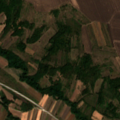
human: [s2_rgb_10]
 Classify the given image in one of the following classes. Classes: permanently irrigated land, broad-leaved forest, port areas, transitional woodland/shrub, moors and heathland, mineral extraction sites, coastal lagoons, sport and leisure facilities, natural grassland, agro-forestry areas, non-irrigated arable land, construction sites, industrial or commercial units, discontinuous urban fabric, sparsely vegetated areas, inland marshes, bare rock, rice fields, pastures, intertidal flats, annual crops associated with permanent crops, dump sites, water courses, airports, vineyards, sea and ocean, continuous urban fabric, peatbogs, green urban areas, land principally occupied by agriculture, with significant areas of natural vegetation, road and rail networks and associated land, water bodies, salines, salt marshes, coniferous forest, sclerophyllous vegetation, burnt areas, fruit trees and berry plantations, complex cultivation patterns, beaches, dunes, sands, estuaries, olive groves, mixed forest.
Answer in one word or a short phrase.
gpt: non-irrigated arable land, pastures, complex cultivation patterns, land principally occupied by agriculture, with significant areas of natural vegetation, broad-leaved forest, transitional woodland/shrub